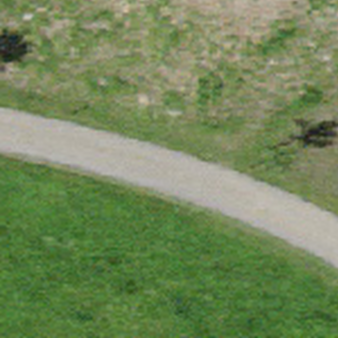
Label: other